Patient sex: M
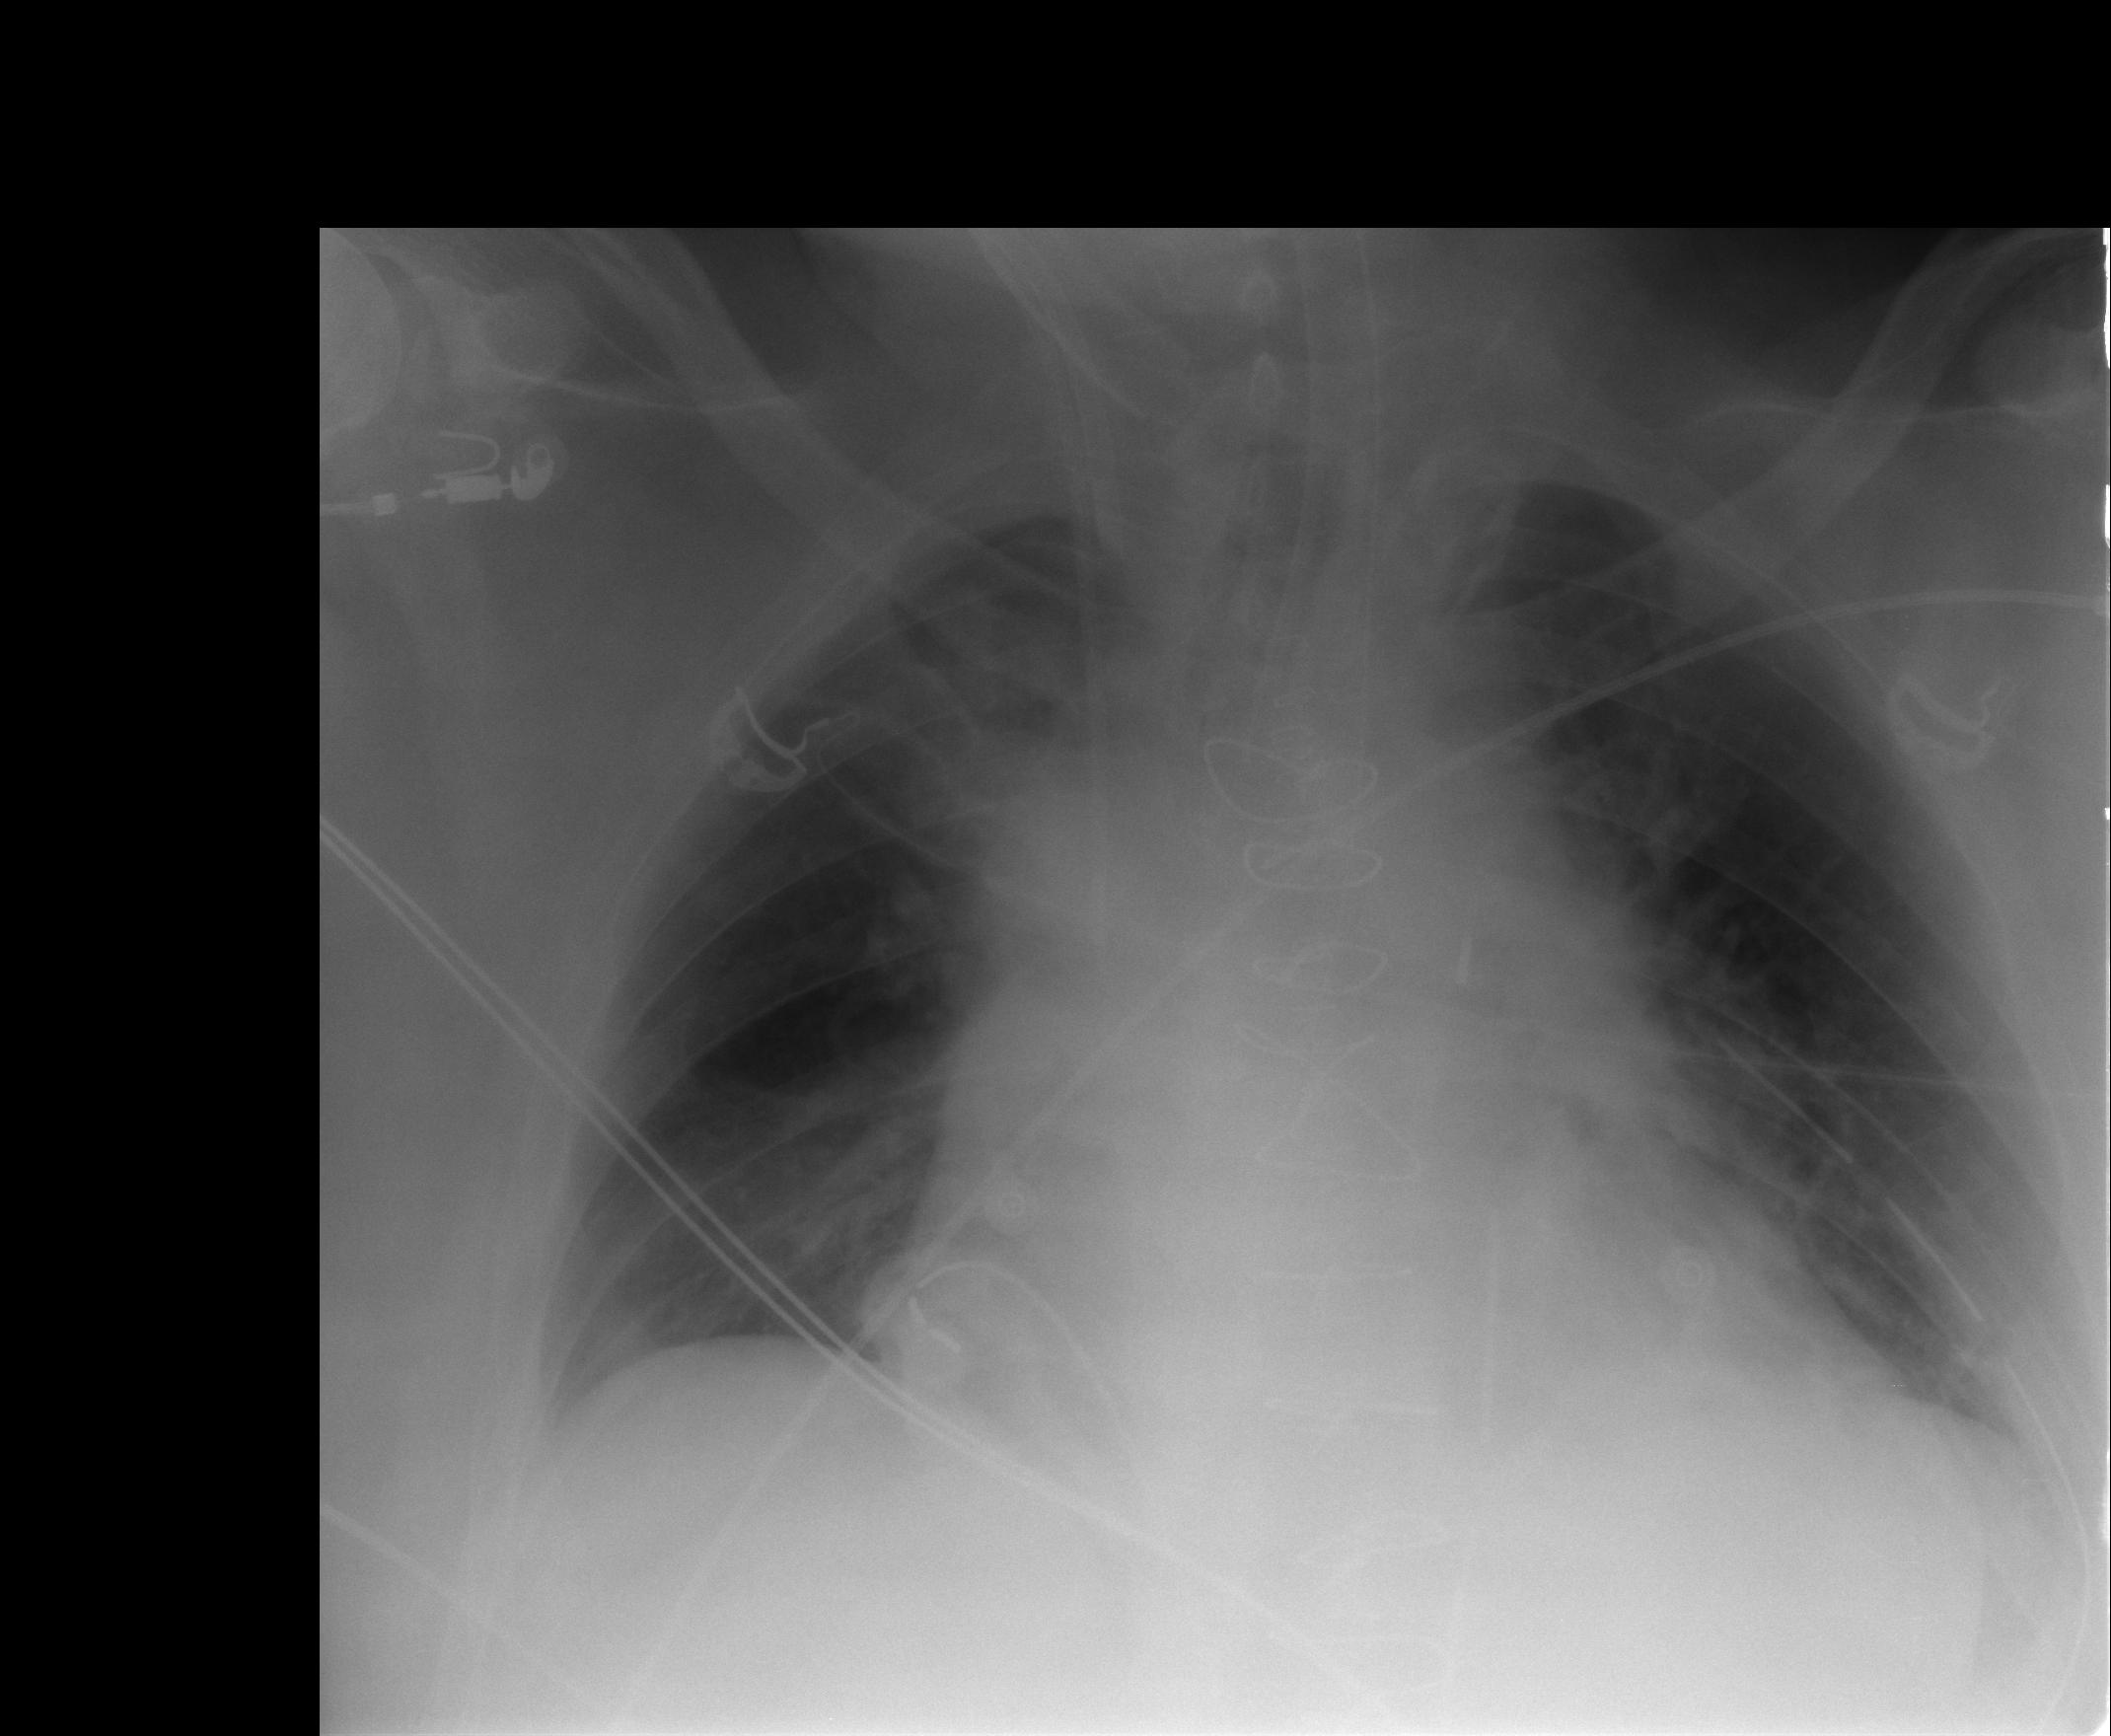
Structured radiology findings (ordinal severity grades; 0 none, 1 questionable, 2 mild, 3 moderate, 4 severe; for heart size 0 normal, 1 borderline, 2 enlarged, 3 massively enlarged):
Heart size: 2
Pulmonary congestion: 3
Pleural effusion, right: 0
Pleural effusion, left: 2
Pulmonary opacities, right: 2
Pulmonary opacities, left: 0
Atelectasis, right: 2
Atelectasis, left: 2